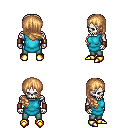
a pixel art fantasy rpg character, male body template, skeleton, teal tunic, teal pants, light blonde right-swept hairstyle, leather bracers, gold boots, four views (front, back, left, right), 2x2 character sprite sheet, small pixel art, hard edges, no anti-aliasing